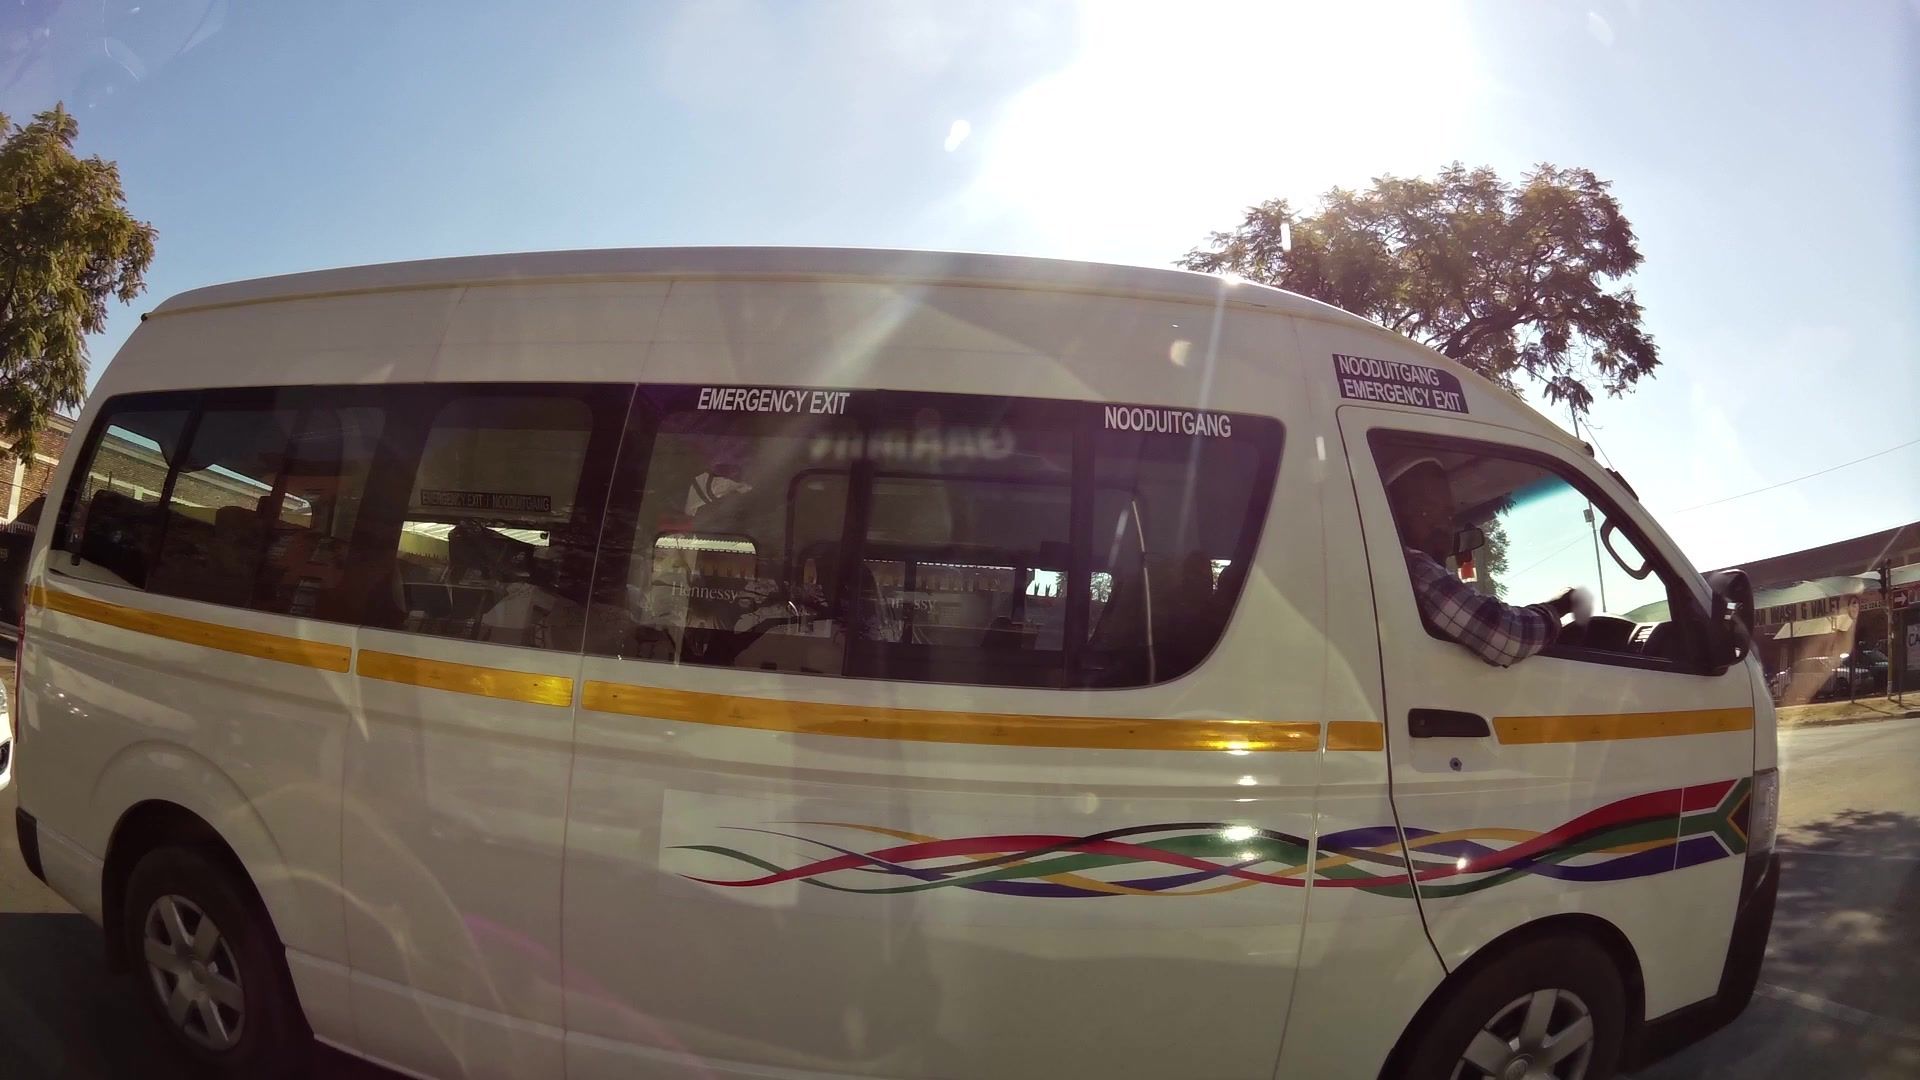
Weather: clear
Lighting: day
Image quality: slightly poor
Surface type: walking surface
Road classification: primary
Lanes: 3
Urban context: urban centre
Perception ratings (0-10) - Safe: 4.57, Lively: 6.54, Beautiful: 6.35, Boring: 7.41, Depressing: 6.83, Wealthy: 6.76